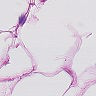
Metastatic tissue present: no